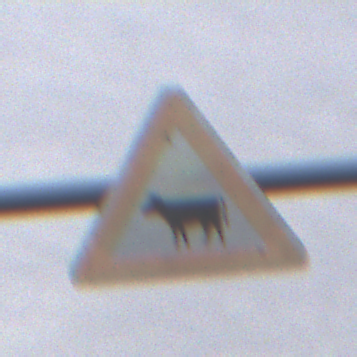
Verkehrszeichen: ViehtriebRechts
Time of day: Midday
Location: Outdoor (Suburban)
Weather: Overcast
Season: NotSpecified
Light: Natural